Question: I have the following query:
'''
$get_crs_mysqli = "select * from courses where course_date1 >= CURRENT_DATE() AND ((course_title like '%" . $_SESSION['userSearch'] . "%')
AND ((course_duration = '" . $duration1 . "' AND course_title like '%" . $_SESSION['userSearch'] . "%')
OR (course_duration = '" . $duration2 . "' AND course_title like '%" . $_SESSION['userSearch'] . "%')
OR (course_duration = '" . $duration3 . "' AND course_title like '%" . $_SESSION['userSearch'] . "%')
OR (course_delivery2 = '" . $delivery2 . "' AND course_title like '%" . $_SESSION['userSearch'] . "%')
OR (course_guarantee = '" . $guarantee1 . "' AND course_title like '%" . $_SESSION['userSearch'] . "%')
OR (course_guarantee = '" . $guarantee2 . "' AND course_title like '%" . $_SESSION['userSearch'] . "%')
OR (course_city = '" . $city . "' AND course_title like '%" . $_SESSION['userSearch'] . "%')
OR (course_subc1 = '" . $category1 . "' AND course_title like '%" . $_SESSION['userSearch'] . "%')
OR (course_subc2 = '" . $category2 . "' AND course_title like '%" . $_SESSION['userSearch'] . "%')
OR (course_subc3 = '" . $category3 . "' AND course_title like '%" . $_SESSION['userSearch'] . "%')
OR (course_subc4 = '" . $category4 . "' AND course_title like '%" . $_SESSION['userSearch'] . "%')
OR (course_subc5 = '" . $category5 . "' AND course_title like '%" . $_SESSION['userSearch'] . "%')
OR (course_delivery2 = '" . $delivery2 . "' AND course_title like '%" . $_SESSION['userSearch'] . "%')
OR (course_delivery = '" . $delivery1 . "' AND course_title like '%" . $_SESSION['userSearch'] . "%'))) ORDER BY course_date1 ASC LIMIT $position, $item_per_page";
'''
what essentially happen is that a user search for a course, and then when they apply the optional search filter, it gets revised as to reflect the filter. For instance, they search all html, and it loads all html, and if they select duration 1 than it should only show html courses with 1 duration.
At its current state, when an optional filter is selected, it remains intact, and if I change this
'''
(course_duration = '" . $duration1 . "' AND course_title like '%" . $_SESSION['userSearch'] . "%')
'''
to
'''
(course_duration = '" . $duration1 . "' OR course_title like '%" . $_SESSION['userSearch'] . "%')
'''
then it shows all courses with a duration 1, and completly disregard the html query
below is an example with picture:

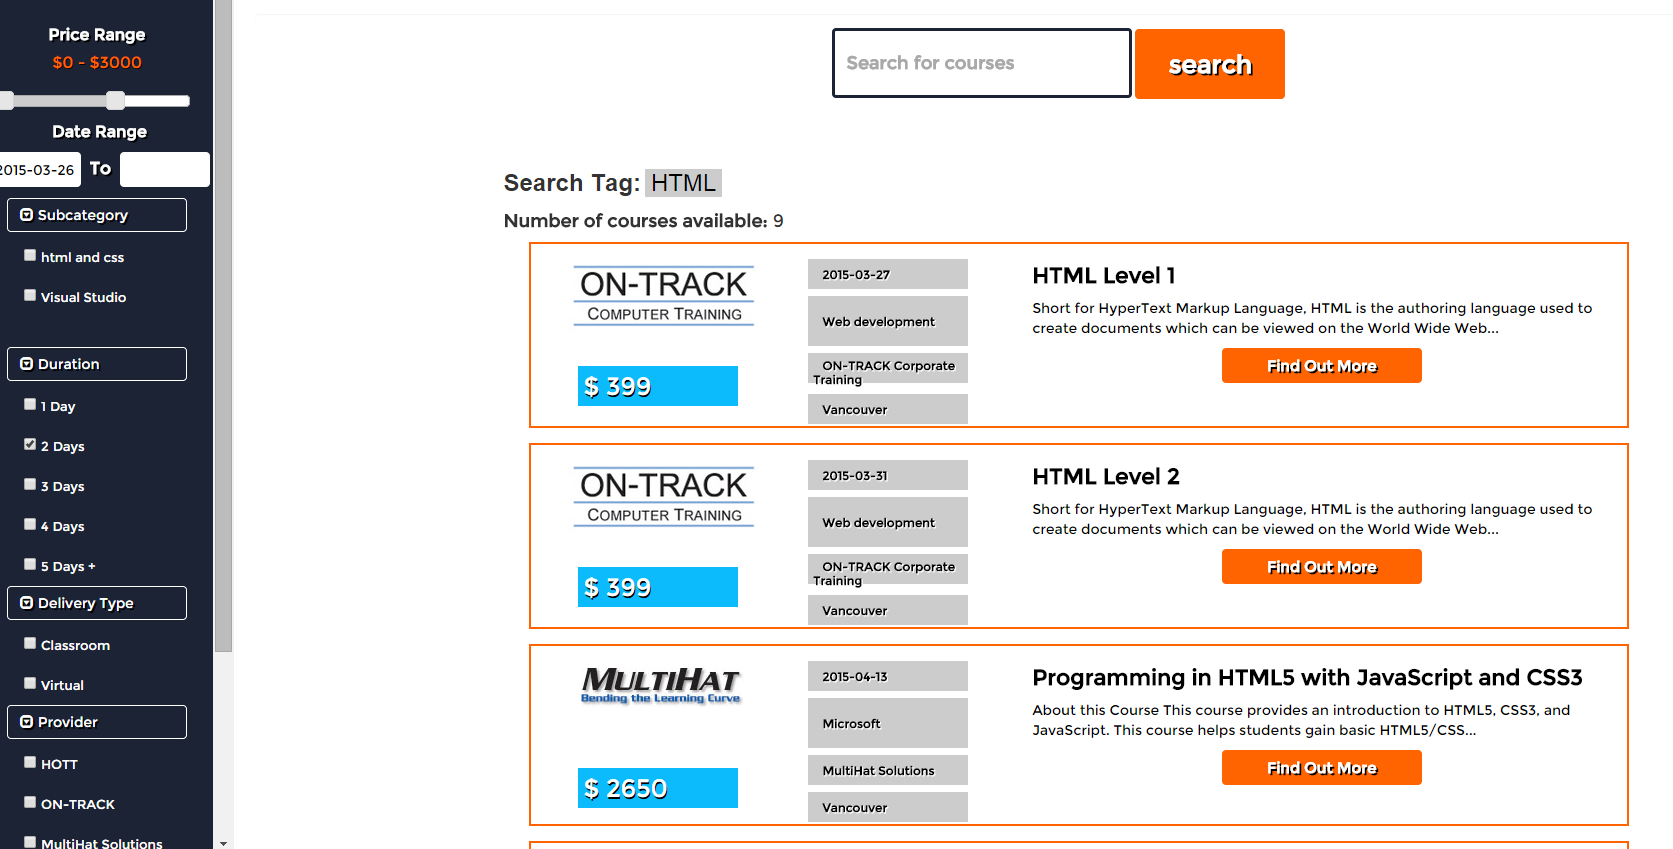
Answer: First off all it would better to rewrite query to more readable variant:
'''
$get_crs_mysqli = "
SELECT *
FROM courses
WHERE course_date1 >= CURRENT_DATE()
AND (
(course_title like '%" . $_SESSION['userSearch'] . "%')
AND (
(course_duration IN ('" . $duration1 . "','" . $duration2 . "','" . $duration3 . "') )
OR (course_delivery2 = '" . $delivery2 . "' )
OR (course_guarantee IN ('" . $guarantee1 . "','" . $guarantee2 . "' ) )
OR (course_city = '" . $city . "')
OR (course_subc1 = '" . $category1 . "')
OR (course_subc2 = '" . $category2 . "')
OR (course_subc3 = '" . $category3 . "')
OR (course_subc4 = '" . $category4 . "')
OR (course_subc5 = '" . $category5 . "')
OR (course_delivery2 = '" . $delivery2 . "')
OR (course_delivery = '" . $delivery1 . "' )
)
)
ORDER BY course_date1 ASC
LIMIT $position, $item_per_page";
'''
And now it is much more simple to understand how to add or remove any rule.
So you want to check 'course_duration = $duration1' without checking '$_SESSION['userSearch']'? Let's try this way:
'''
$get_crs_mysqli = "
SELECT *
FROM courses
WHERE course_date1 >= CURRENT_DATE()
AND (
(course_title like '%" . $_SESSION['userSearch'] . "%')
AND (
(course_duration IN ('" . $duration1 . "','" . $duration2 . "','" . $duration3 . "') )
OR (course_delivery2 = '" . $delivery2 . "' )
OR (course_guarantee IN ('" . $guarantee1 . "','" . $guarantee2 . "' ) )
OR (course_city = '" . $city . "')
OR (course_subc1 = '" . $category1 . "')
OR (course_subc2 = '" . $category2 . "')
OR (course_subc3 = '" . $category3 . "')
OR (course_subc4 = '" . $category4 . "')
OR (course_subc5 = '" . $category5 . "')
OR (course_delivery2 = '" . $delivery2 . "')
OR (course_delivery = '" . $delivery1 . "' )
)
OR (course_duration = '" . $duration1 . "')
)
ORDER BY course_date1 ASC
LIMIT $position, $item_per_page";
'''
According to your comment Iguess you should do more 'AND' than 'OR'. So we shoudn't be lazy, and do some work with your variables to prepare query string.
'''
$get_crs_mysqli = "
SELECT *
FROM courses
WHERE course_date1 >= CURRENT_DATE() ";
$get_crs_mysqli .= (!empty($_SESSION['userSearch']))?(" AND course_title like '%".$_SESSION['userSearch']."%' ") : '';
$durationArr = array();
if (!empty($duration1)) $durationArr[] = $duration1;
if (!empty($duration2)) $durationArr[] = $duration2;
if (!empty($duration3)) $durationArr[] = $duration3;
if (count($durationArr)>0) {
$get_crs_mysqli .= " AND (course_duration IN ('".implode("','", $durationArr)."') ";
}
$guaranteeArr = array();
if (!empty($guarantee1)) $guaranteeArr[] = $guarantee1;
if (!empty($guarantee2)) $guaranteeArr[] = $guarantee2;
if (count($guaranteeArr)>0) {
$get_crs_mysqli .= " AND (course_guarantee IN ('".implode("','", $guaranteeArr)."') ";
}
$fieldsArr = array();
$fieldsArr['course_delivery2'] = $delivery2;
$fieldsArr['course_city'] = $city;
$fieldsArr['course_subc1'] = $category1;
$fieldsArr['course_subc2'] = $category2;
$fieldsArr['course_subc3'] = $category3;
$fieldsArr['course_subc4'] = $category4;
$fieldsArr['course_subc5'] = $category5;
$fieldsArr['course_delivery2'] = $delivery2;
$fieldsArr['course_delivery'] = $delivery1;
foreach ($fieldsArr as $key=>$val) {
if (!empty($val)) {
$get_crs_mysqli .= " AND $key = $val ";
}
}
$get_crs_mysqli .= "
ORDER BY course_date1 ASC
LIMIT $position, $item_per_page";
'''